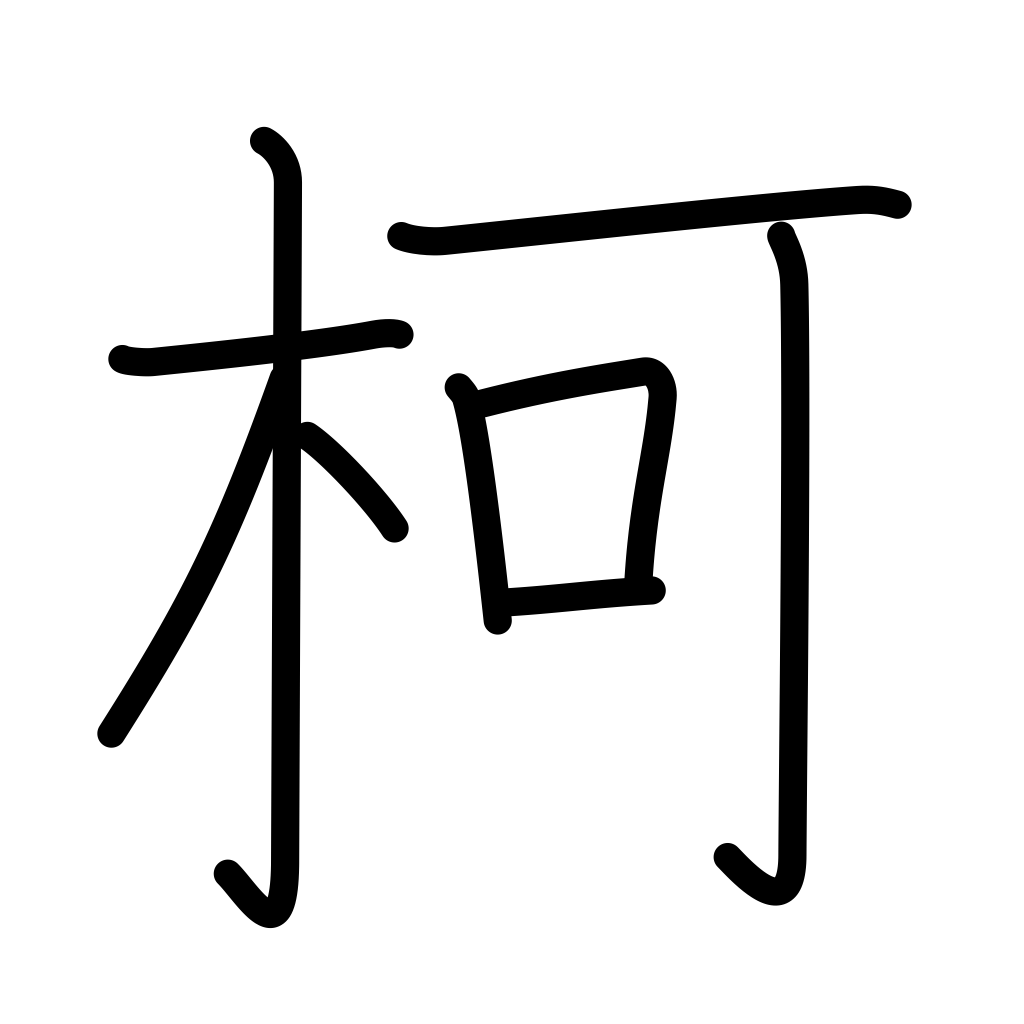
Meaning: handle